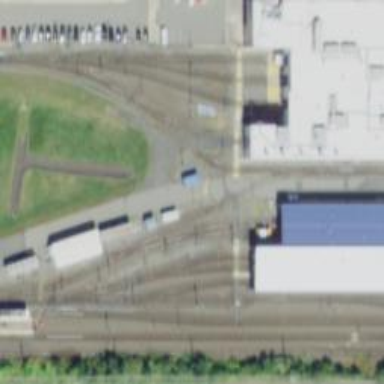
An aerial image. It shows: Light rail service yard with electrified contact lines.